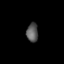
Tissue: lung
Cell type: Fibroblasts
Senescence score: 0.5631
Nuclear area (px): 216
Mean DAPI intensity: 88.162